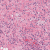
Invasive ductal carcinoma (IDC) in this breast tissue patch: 1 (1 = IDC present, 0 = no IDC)